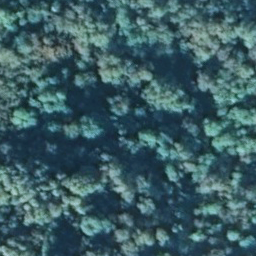
Label: forest